This time-frequency spectrogram was computed from a rotor test-rig vibration snapshot; brighter regions carry more energy. Classify the rotor condition as one of: normal, misalignment, unbalance, looseness.
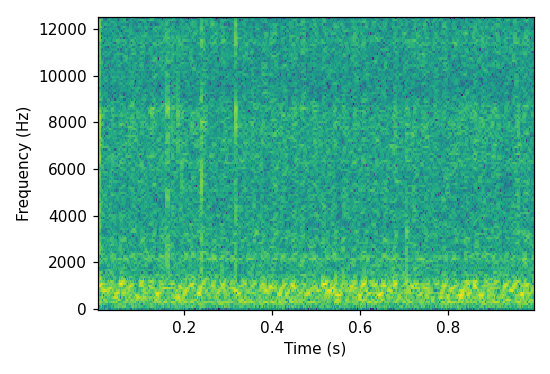
Answer: normal